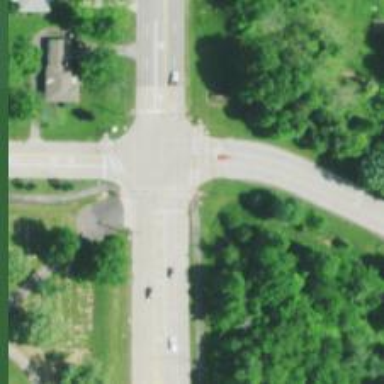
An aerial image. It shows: Marked crossing on footway.